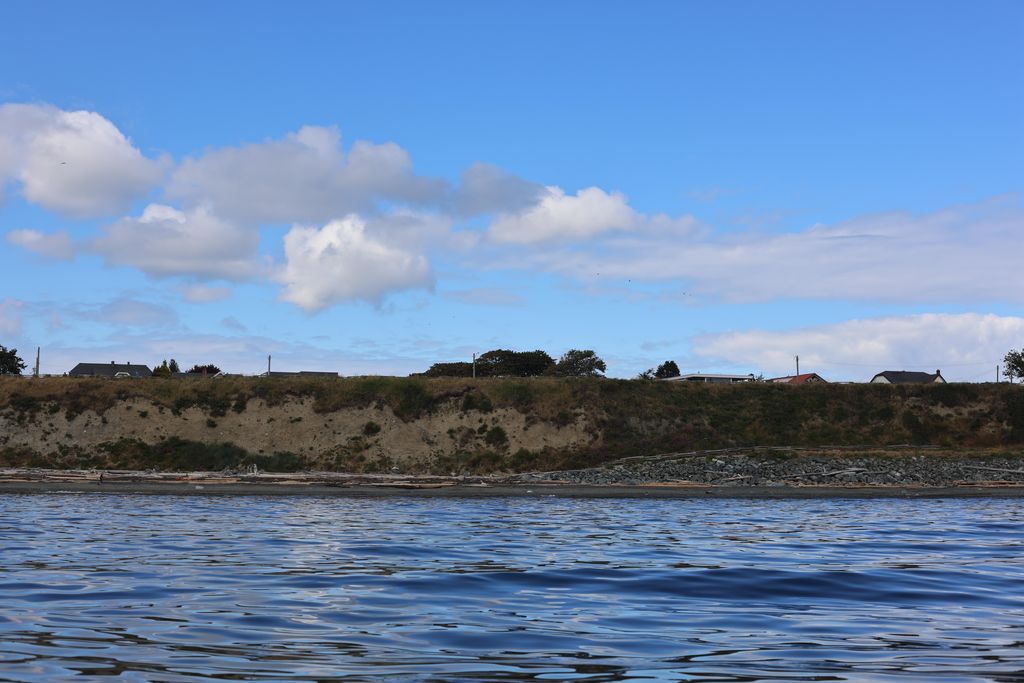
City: victoria